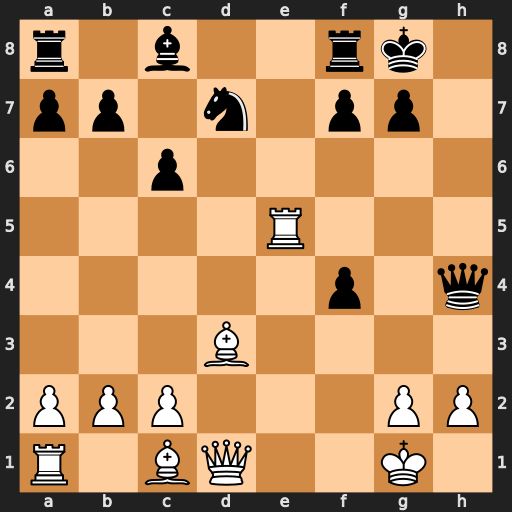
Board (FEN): r1b2rk1/pp1n1pp1/2p5/4R3/5p1q/3B4/PPP3PP/R1BQ2K1
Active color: w
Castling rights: -
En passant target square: -
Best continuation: Rh5 Qxh5 Qxh5